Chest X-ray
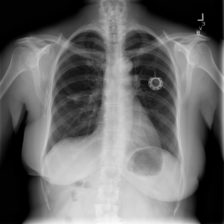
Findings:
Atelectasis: negative
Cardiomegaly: negative
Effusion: negative
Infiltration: negative
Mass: negative
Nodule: positive
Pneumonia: negative
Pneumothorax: negative
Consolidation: negative
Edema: negative
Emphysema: negative
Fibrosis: negative
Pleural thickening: negative
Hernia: negative